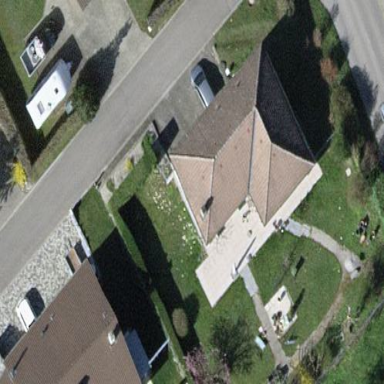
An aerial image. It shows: Detached building with hipped roof.